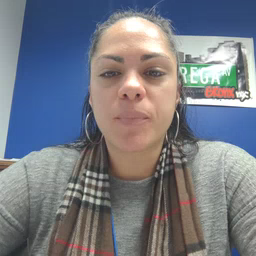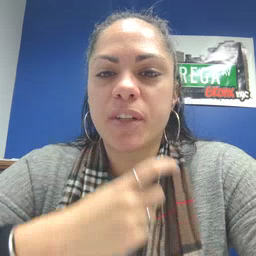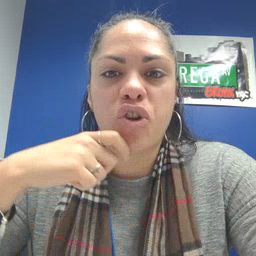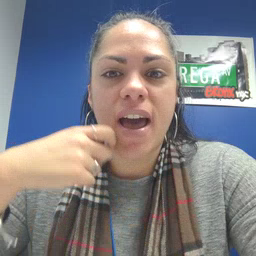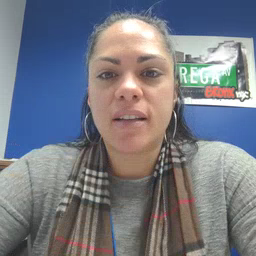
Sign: dry